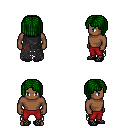
a pixel art fantasy rpg character, male body template, human, dark skin, black tattered cape, red pants, green pageboy hairstyle, ghillies, four views (front, back, left, right), 2x2 character sprite sheet, small pixel art, hard edges, no anti-aliasing